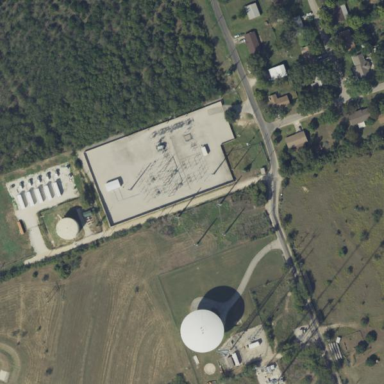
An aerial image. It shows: Outdoor power substation located behind wall. The substation operates at the distribution level.